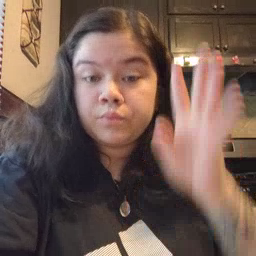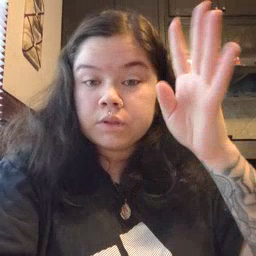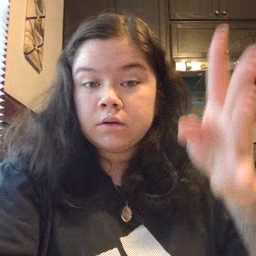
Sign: pretend